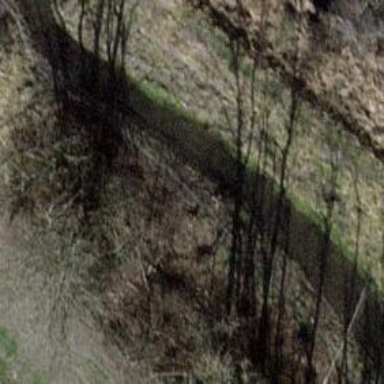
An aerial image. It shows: Ditch in the surroundings.